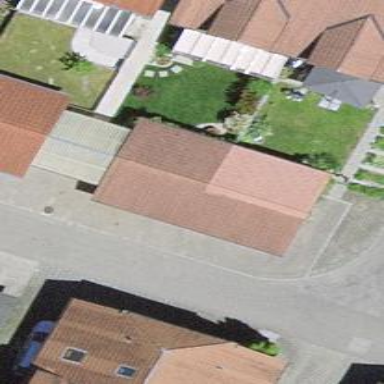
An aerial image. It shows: View of roof of building.